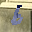
Label: 6